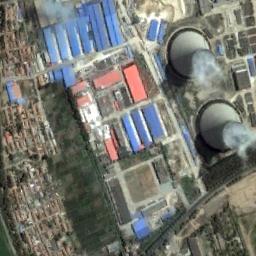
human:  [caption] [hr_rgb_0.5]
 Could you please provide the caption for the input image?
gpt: The thermal power station is on the grass next to some buildings with white mist above .

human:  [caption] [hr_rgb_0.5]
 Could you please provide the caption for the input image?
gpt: In the thermal power station, there are neatly planned factories and good greening, and there are two cooling towers that emit steam .

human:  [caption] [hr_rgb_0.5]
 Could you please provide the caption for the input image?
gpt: Many buildings of different shapes and sizes are beside the thermal power station .

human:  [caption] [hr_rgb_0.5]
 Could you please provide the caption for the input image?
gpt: There are four thermal power stations, and two of them on the left are emitting smoke .

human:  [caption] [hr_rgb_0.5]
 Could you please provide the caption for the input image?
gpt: There are some blue buildings and red buildings on the thermal power station .